Question: Here is the link to the problem >> <URL>
background in IE8 is repeating but it is working fine in FF, Chrome and Opera, I even use, background:url() no-repeat;
Here is the screen shot in IE 8

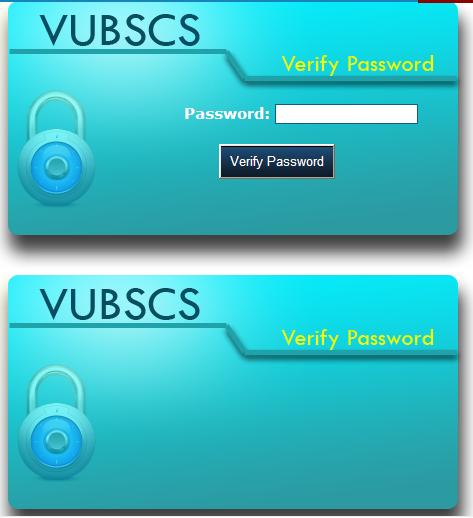
Answer: You're not properly closing your form that is enclosing the'vpassmain' div. Properly encapsulate that form and it should work fine.
This is how it looks now:
'''
<form action="/Forum-C-Lectures" method="post">
<br /><br />
<center> /* opened center tag with no closing tag */
<div class="vpassmain">
<div class="vpass">
Password: <input type="password" class="textbox" name="pwverify" value="" />
<div class="vbtn">
<input type="submit" class="button" name="submit" value="Verify Password" />
</form> /* form closes here */
</div>
</div>
</div>
'''
Fixed version
'''
<form action="/Forum-C-Lectures" method="post">
<br /><br />
<center>
<div class="vpassmain">
<div class="vpass">
Password: <input type="password" class="textbox" name="pwverify" value="" />
<div class="vbtn">
<input type="submit" class="button" name="submit" value="Verify Password" />
</div>
</div>
</div>
</center>
</form>
'''